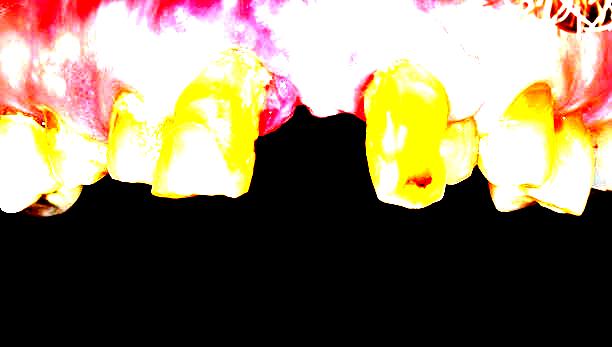
Condition: Calculus